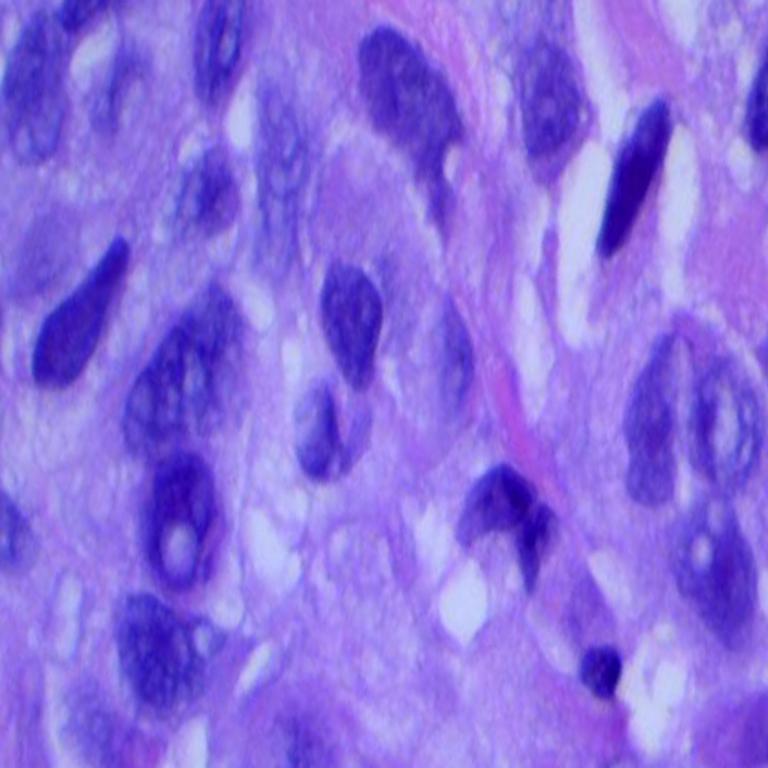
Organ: lung
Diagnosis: squamous carcinomas